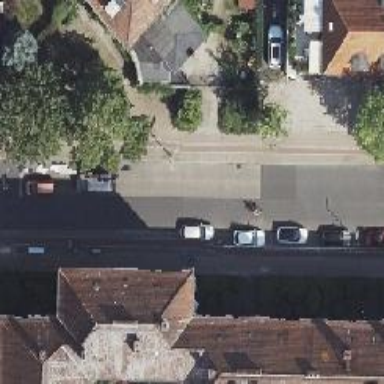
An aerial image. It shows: Cycleway with kerb separator on the left side of the road.